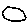
Label: moon